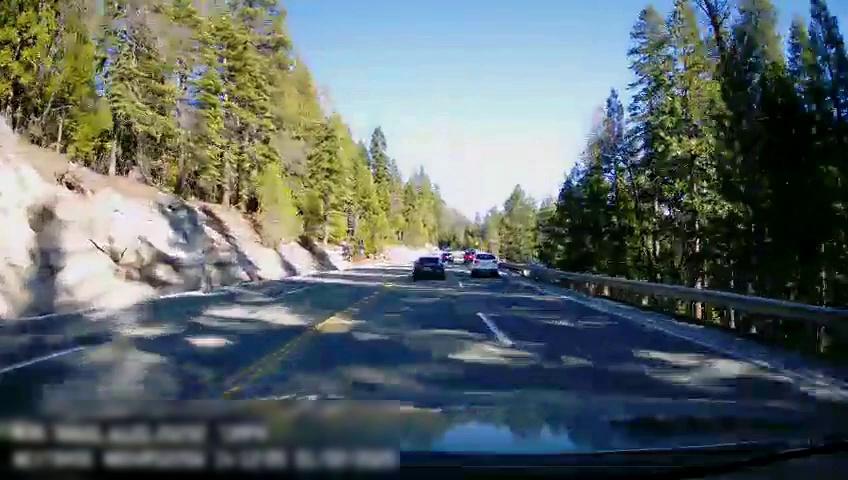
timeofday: Day
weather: Sunny
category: Drivable Space
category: Vehicles | Car
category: Vehicles | SUV
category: Vehicles | SUV
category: Vehicles | Car
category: Lanes | Current Lane
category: Lanes | Alternate Lane
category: Lanes | Opposite Lane
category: Lanes | Opposite Lane